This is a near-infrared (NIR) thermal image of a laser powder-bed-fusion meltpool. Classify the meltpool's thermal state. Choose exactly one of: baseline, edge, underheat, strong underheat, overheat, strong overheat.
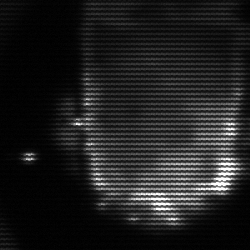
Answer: baseline